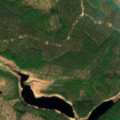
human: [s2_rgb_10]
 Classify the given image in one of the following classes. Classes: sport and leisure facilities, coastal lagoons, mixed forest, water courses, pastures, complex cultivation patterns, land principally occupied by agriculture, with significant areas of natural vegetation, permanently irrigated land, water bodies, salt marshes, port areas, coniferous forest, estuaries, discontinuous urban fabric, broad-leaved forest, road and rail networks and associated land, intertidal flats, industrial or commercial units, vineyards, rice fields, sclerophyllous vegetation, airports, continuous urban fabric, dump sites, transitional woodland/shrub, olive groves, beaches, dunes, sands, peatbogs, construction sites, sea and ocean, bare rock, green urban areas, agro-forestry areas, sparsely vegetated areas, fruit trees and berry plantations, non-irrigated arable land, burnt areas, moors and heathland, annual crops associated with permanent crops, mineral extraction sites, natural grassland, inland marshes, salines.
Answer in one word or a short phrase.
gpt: coniferous forest, mixed forest, transitional woodland/shrub